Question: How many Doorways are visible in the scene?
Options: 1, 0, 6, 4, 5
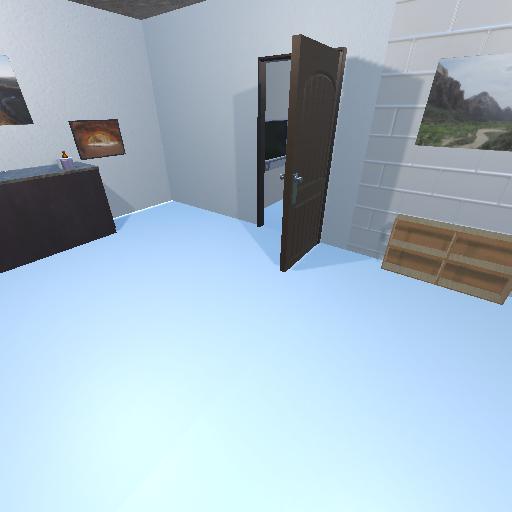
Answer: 1